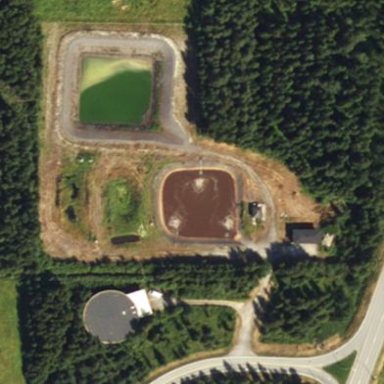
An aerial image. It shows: Wastewater plant.